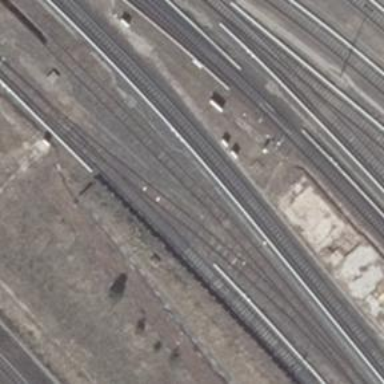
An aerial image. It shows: Siding service on electrified light rail railway.